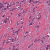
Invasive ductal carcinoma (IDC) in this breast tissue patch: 1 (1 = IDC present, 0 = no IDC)